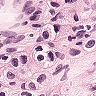
Metastatic tissue present: yes